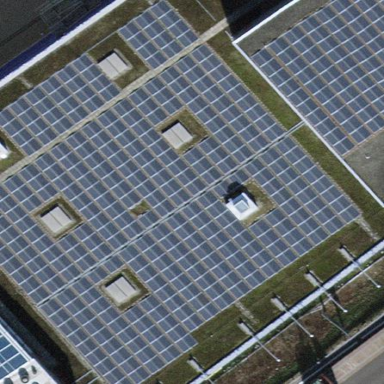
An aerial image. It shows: Solar power generator utilizing photovoltaic technology with solar photovoltaic panels.